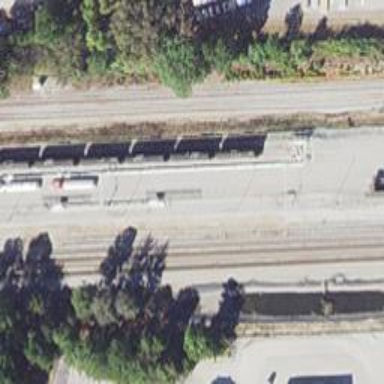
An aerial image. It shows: View of railway yard.